Field crop: maize
Growth stage: 2
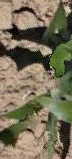
Species: maize